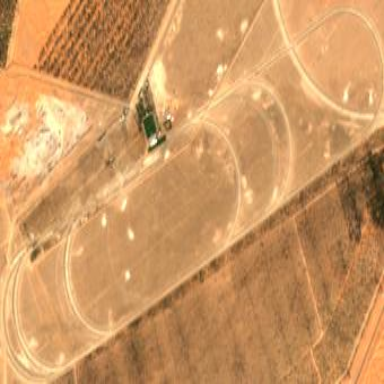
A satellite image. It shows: Track dedicated to camel racing in leisure land area.